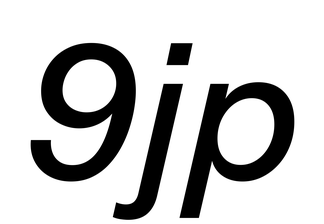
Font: InstrumentSans-Italic_Medium_Italic